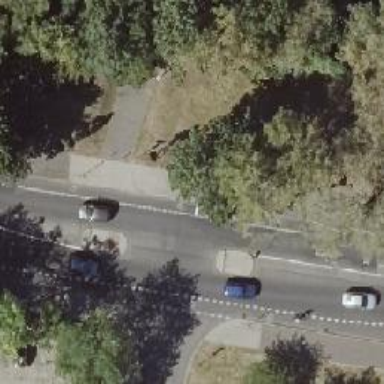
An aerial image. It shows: Tertiary road with asphalt surface. There are separate sidewalks on both sides and exclusive cycle lanes on both sides as well.